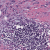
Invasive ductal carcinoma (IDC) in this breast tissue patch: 1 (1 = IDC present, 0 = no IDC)